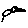
Label: bird